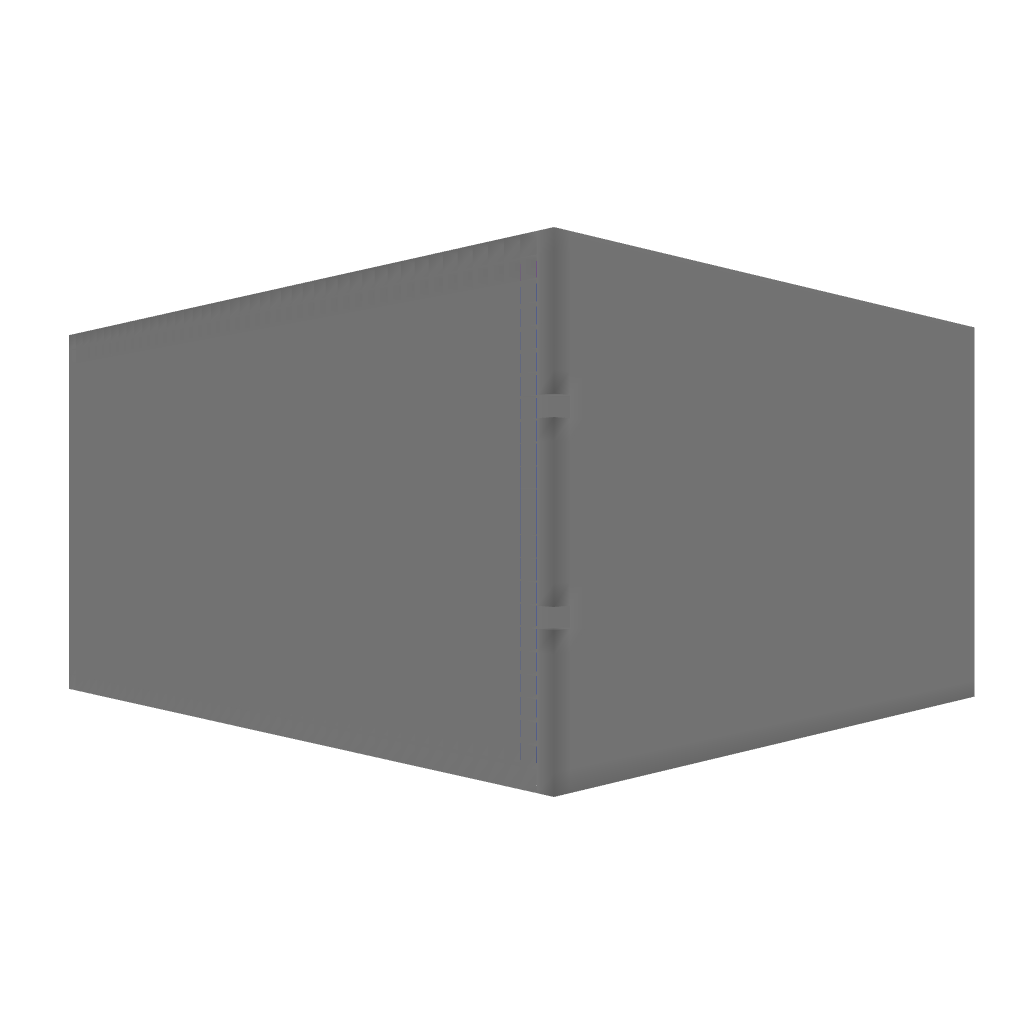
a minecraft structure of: Great Fairy Fountain bad low quality